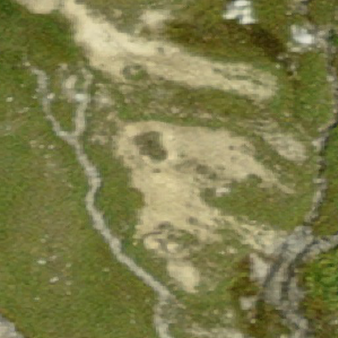
Label: other